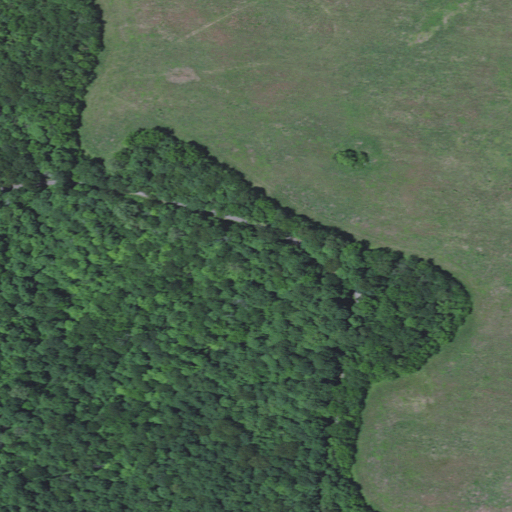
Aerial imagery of cliff(s) in Kentucky named Buzzard Roost Bluff containing deciduous forest, cultivated crops, and open development